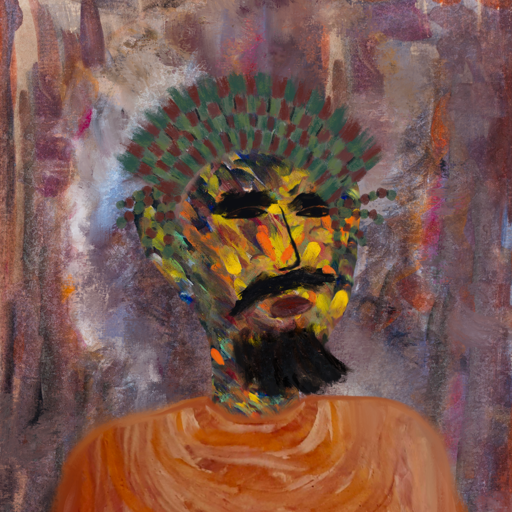
Background: Hypocrite, Head And Neck Side: An_Impression, Face Side: Mosgoul, Bust: Pious_Lady, Hair Side: Blank, Head Accessory: After_Raid_Crown, Second Necklace: Blank, Necklace: Blank, Baby: Blank